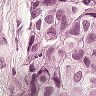
Metastatic tissue present: yes